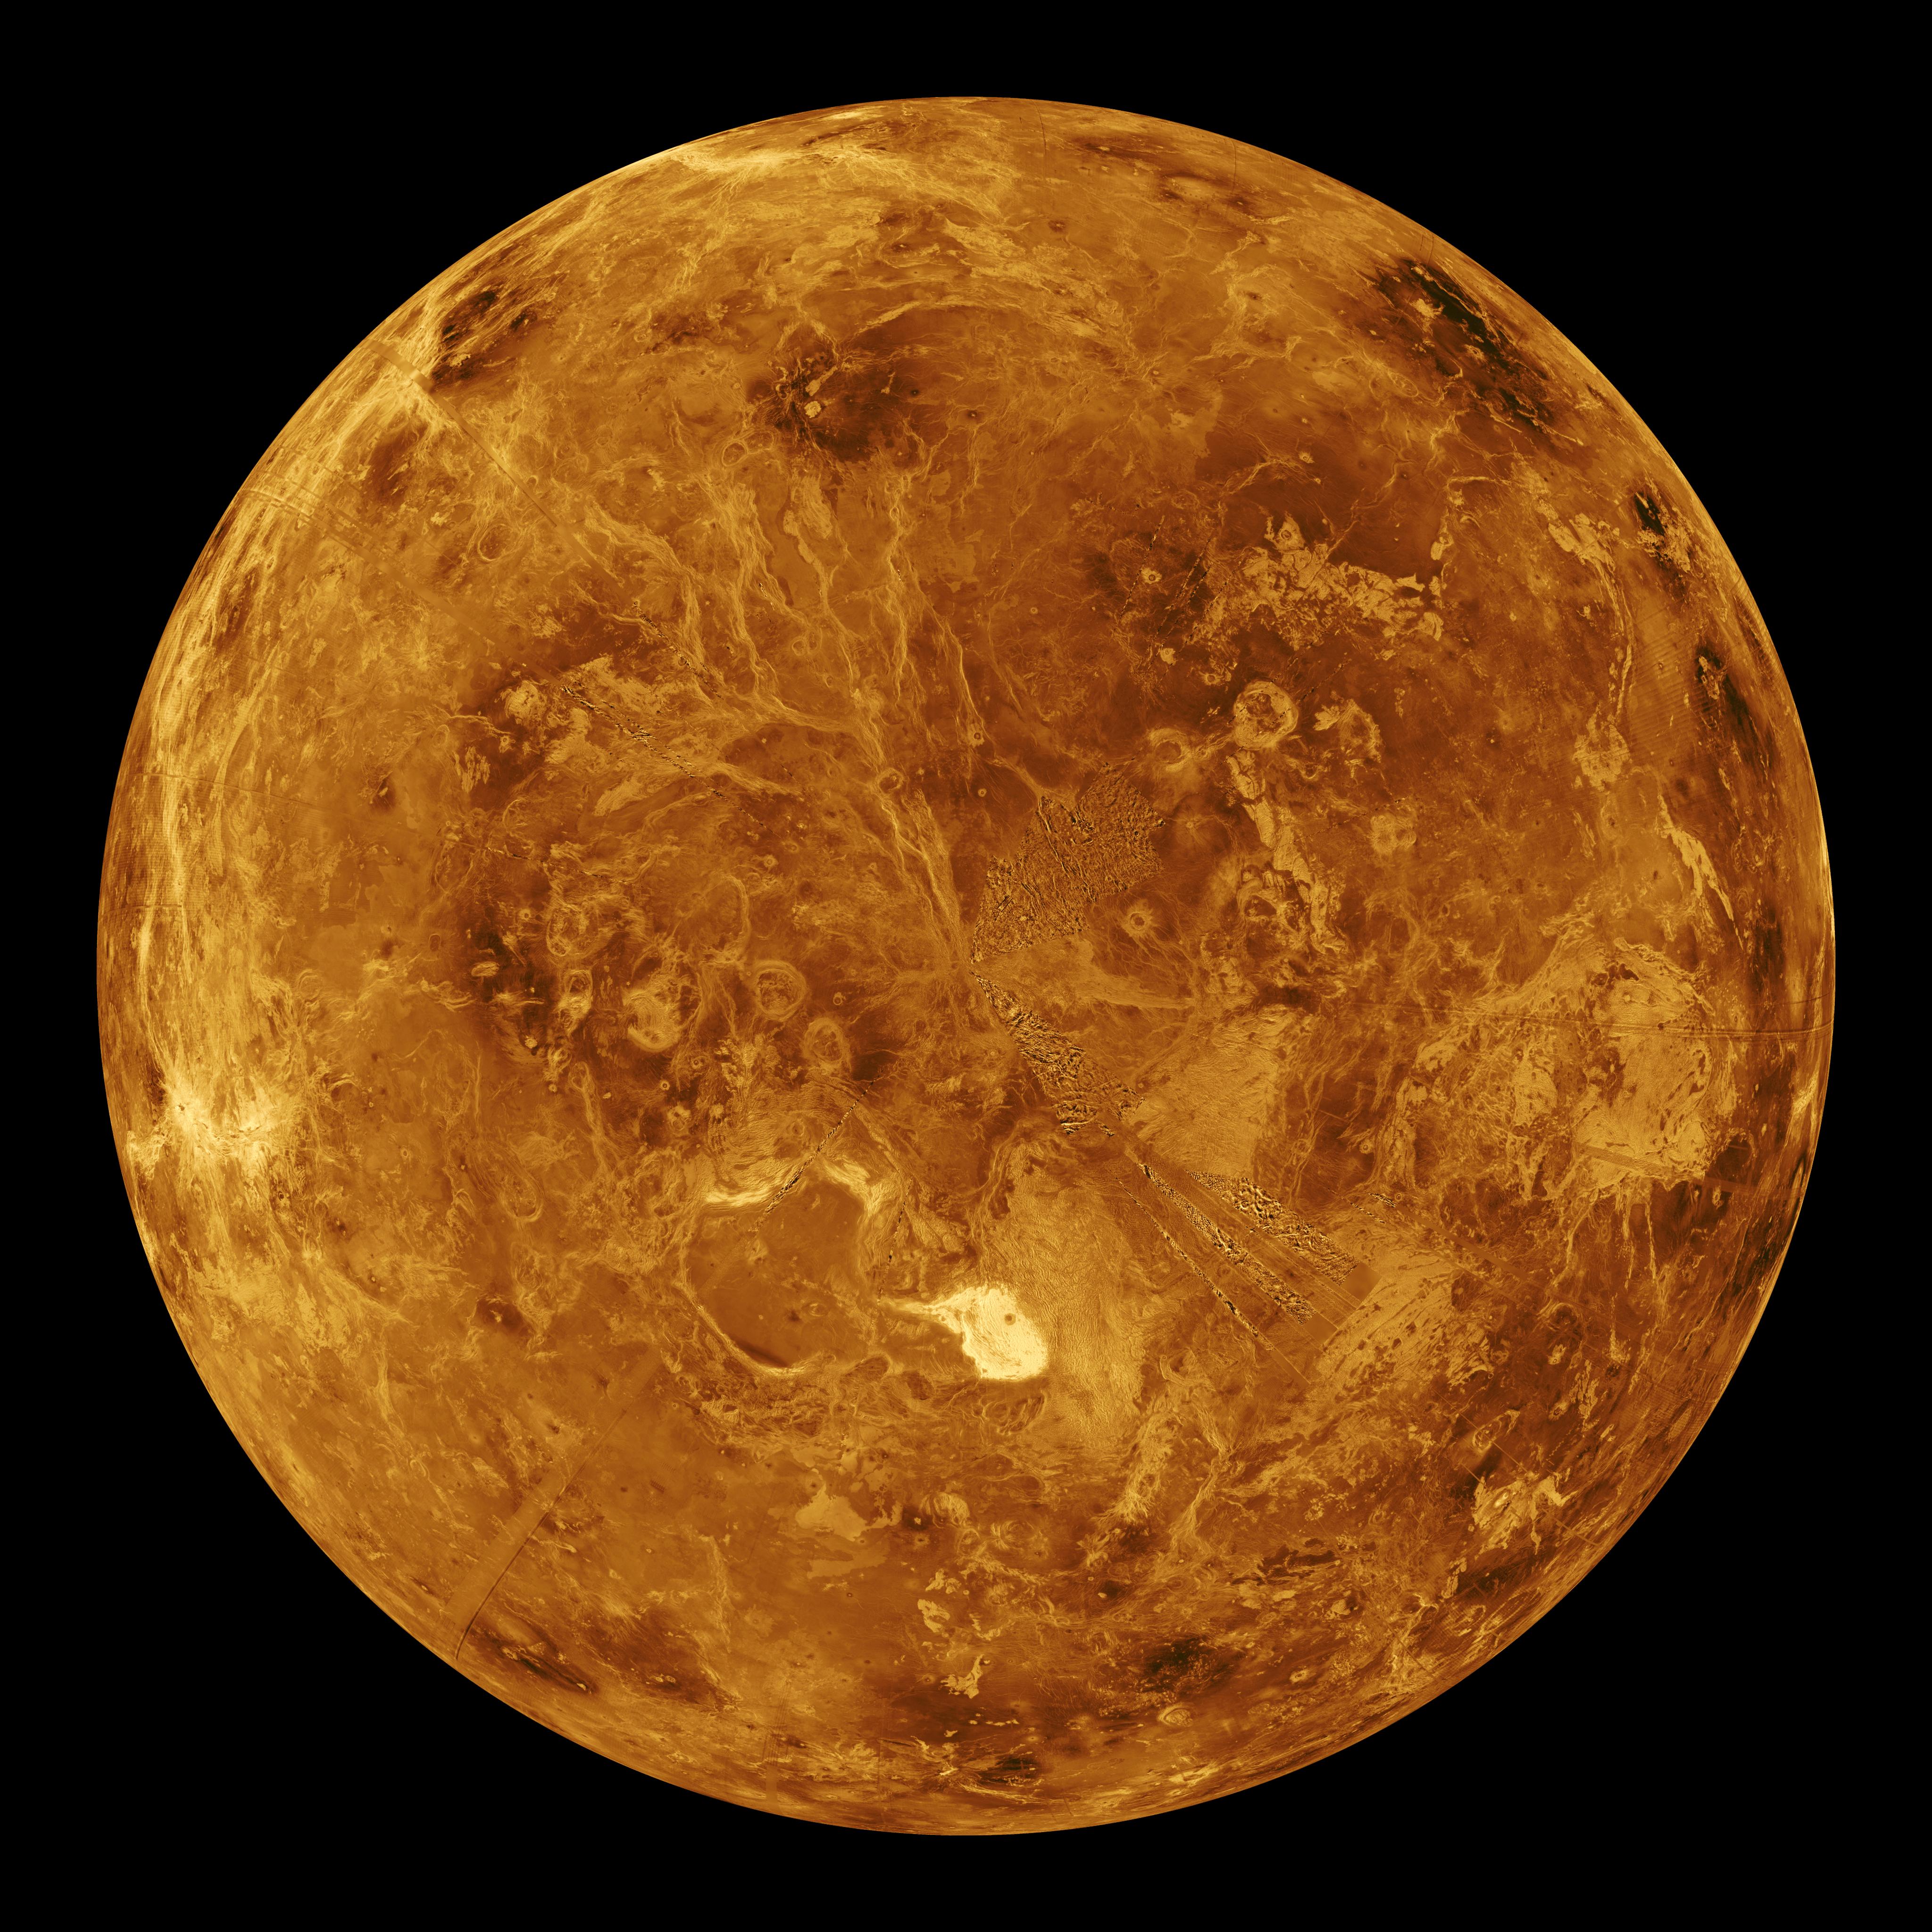
Venus - Computer Simulated Global View of the Northern Hemisphere Venus, Magellan